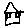
Label: house